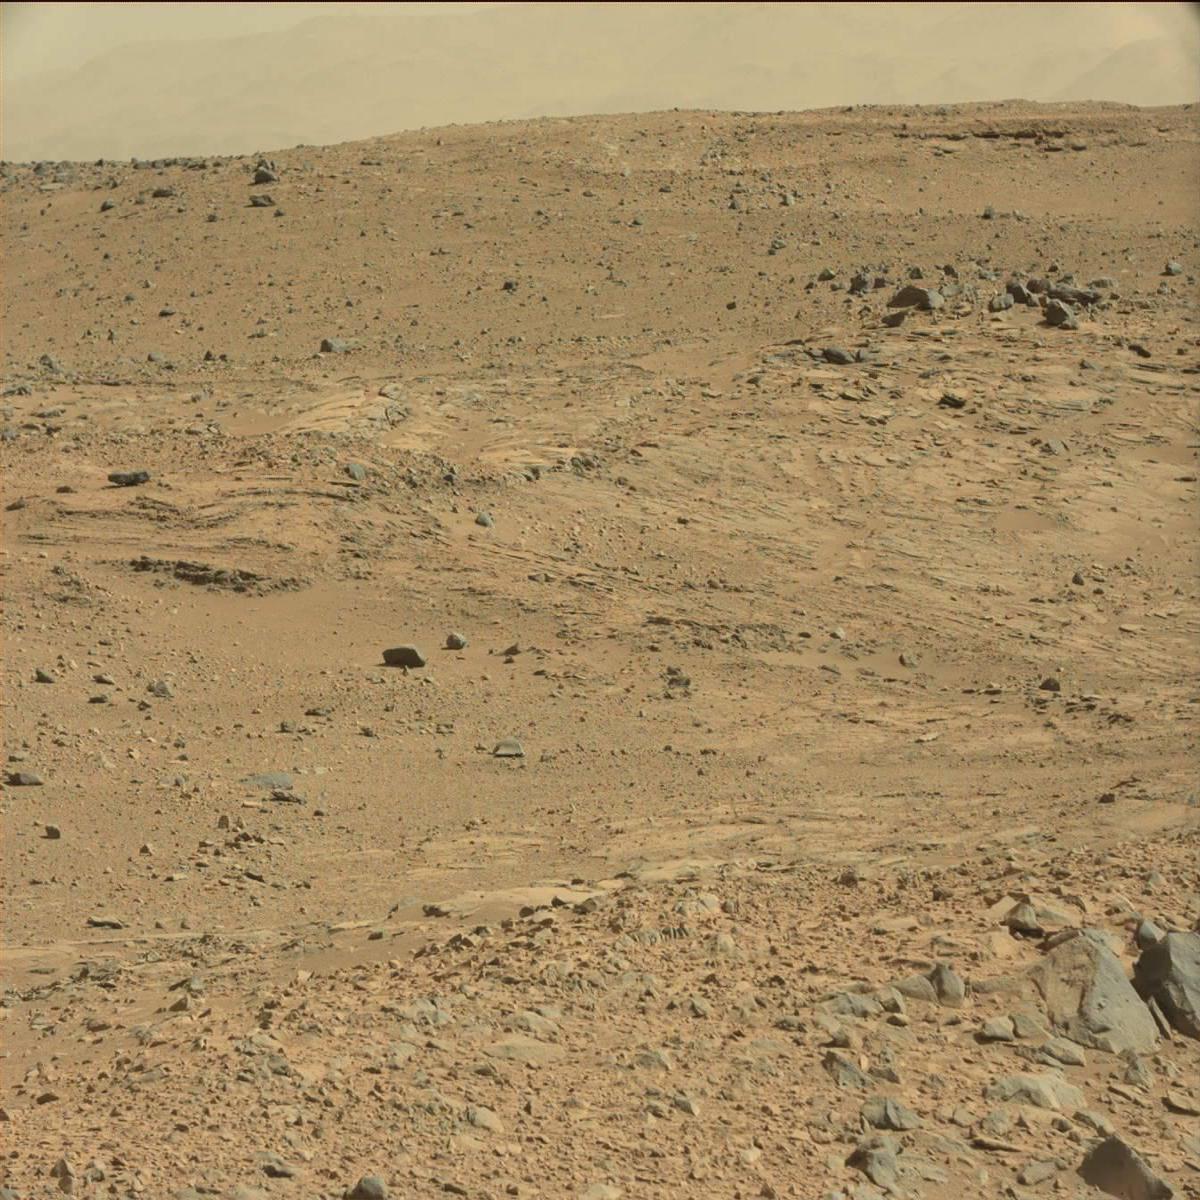
Terrain classes present: Bedrock, Ridge, Sand / Soil, Sky